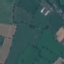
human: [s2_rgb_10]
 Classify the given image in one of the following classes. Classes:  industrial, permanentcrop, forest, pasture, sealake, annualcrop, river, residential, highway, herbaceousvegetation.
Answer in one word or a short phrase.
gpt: Pasture